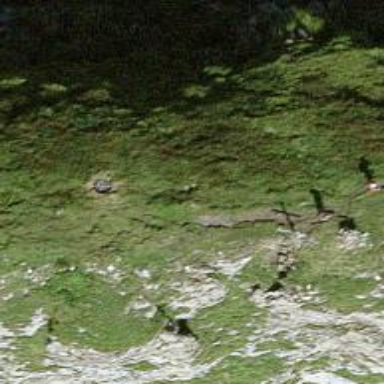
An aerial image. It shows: Arete in nature.